Field crop: maize
Growth stage: 2
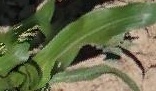
Species: maize